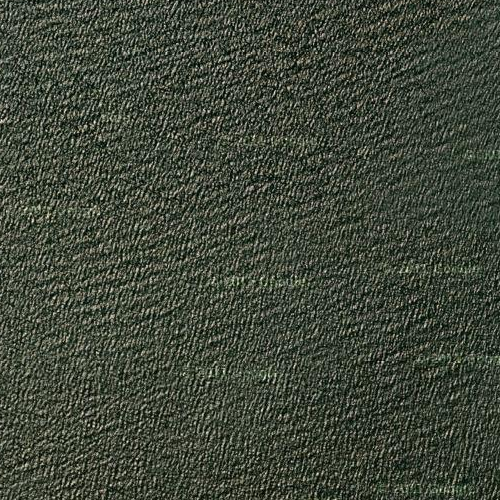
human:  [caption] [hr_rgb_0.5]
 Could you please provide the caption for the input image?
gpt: This is a part of deep green sparkling sea .

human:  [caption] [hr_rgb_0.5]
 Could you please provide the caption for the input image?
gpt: This is a part of ocean with deep green water .

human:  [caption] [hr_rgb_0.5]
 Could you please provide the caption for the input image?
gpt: A part of ocean with deep green waters .

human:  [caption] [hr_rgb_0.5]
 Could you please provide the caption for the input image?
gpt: This is a part of deep green sparkling sea .

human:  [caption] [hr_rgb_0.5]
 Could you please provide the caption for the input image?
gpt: This is a part of ocean with deep green water shining .